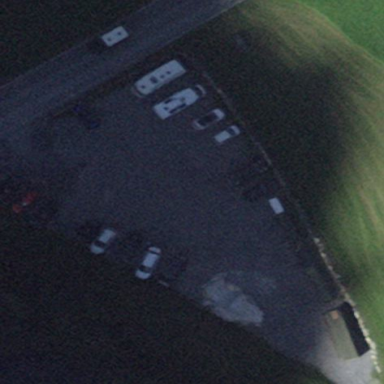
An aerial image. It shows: Parking area with surface.